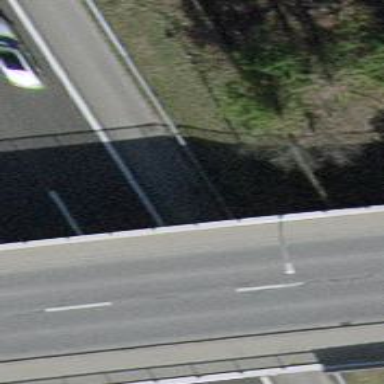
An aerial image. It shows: Asphalt footway with sidewalk on bridge.